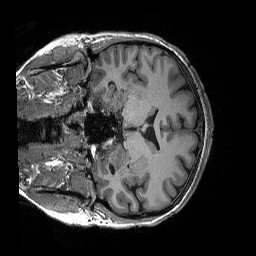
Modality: T1w
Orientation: coronal
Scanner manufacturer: siemens
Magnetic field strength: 3 T
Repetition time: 2.3 s
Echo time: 0.00294 s